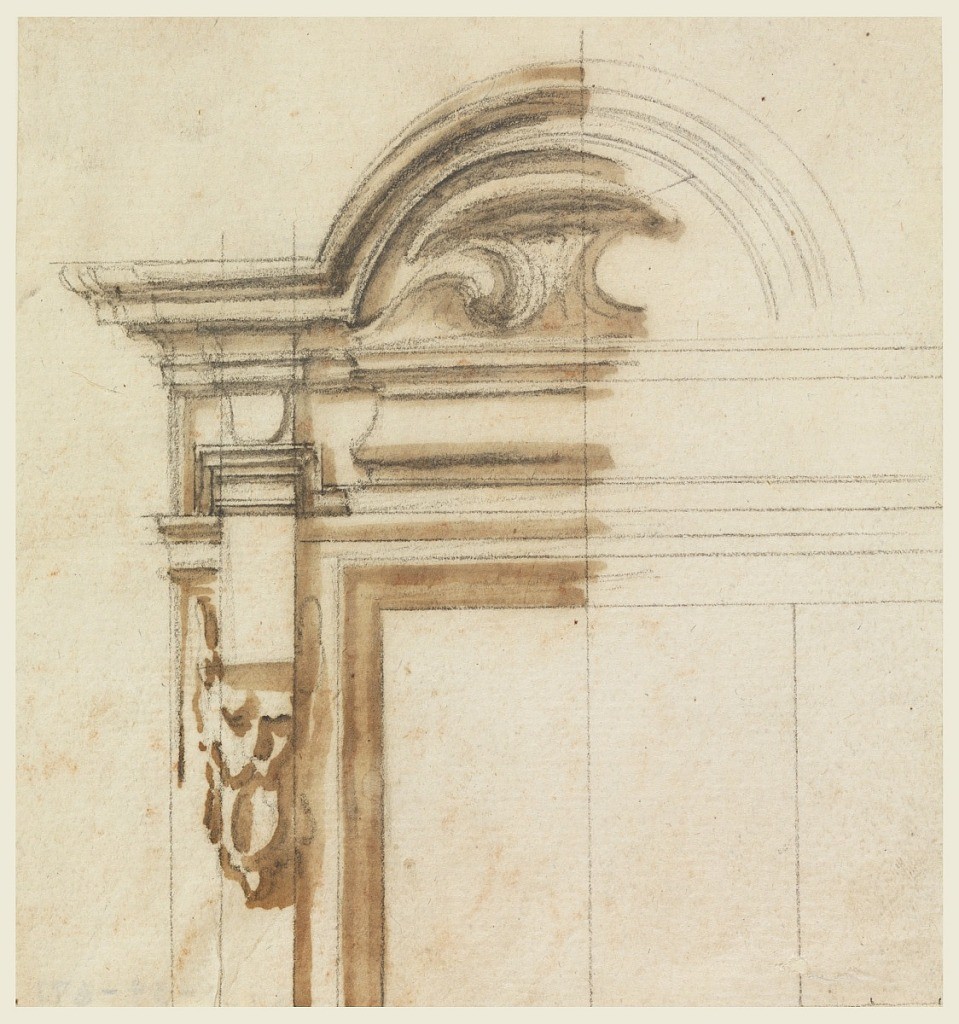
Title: Window Case
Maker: Filippo Marchionni, Italian, 1732–1805
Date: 1740–70
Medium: Charcoal, brush and dark brown watercolor on laid paper
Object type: Drawing
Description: Upper cornices form a circular pediment in the width of the window frame. The console supporting the entablature ends below with a mask.